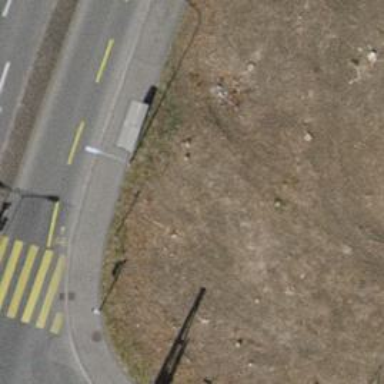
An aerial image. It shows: Street cabinet used for power utility.